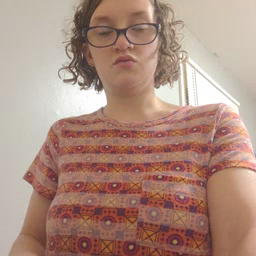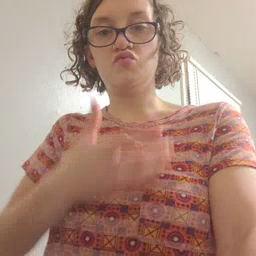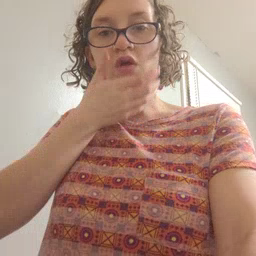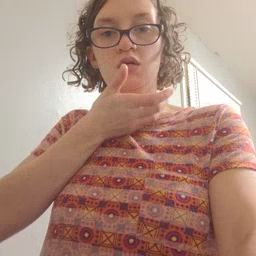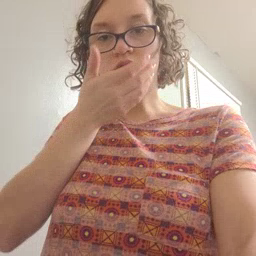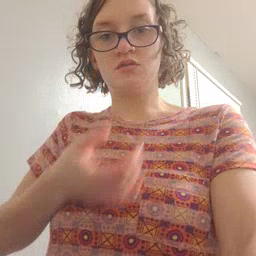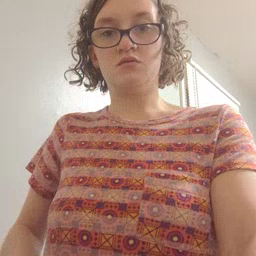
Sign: grass